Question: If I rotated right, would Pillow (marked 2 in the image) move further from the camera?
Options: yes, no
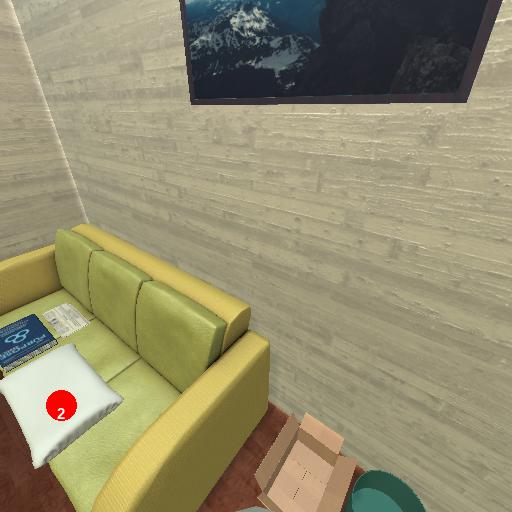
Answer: yes